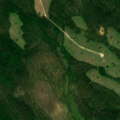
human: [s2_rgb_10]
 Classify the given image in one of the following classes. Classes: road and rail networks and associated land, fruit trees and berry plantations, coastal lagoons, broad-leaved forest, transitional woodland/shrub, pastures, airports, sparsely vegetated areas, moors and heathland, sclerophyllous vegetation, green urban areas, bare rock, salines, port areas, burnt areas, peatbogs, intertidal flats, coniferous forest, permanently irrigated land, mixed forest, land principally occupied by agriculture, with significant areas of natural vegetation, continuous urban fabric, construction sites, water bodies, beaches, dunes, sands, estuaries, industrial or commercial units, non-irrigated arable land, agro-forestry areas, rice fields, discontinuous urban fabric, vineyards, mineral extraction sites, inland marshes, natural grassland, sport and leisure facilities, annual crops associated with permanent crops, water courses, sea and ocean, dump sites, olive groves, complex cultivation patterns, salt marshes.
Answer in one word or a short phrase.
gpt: coniferous forest, mixed forest, transitional woodland/shrub